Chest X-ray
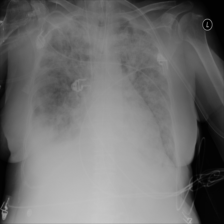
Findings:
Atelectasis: negative
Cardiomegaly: negative
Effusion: negative
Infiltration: negative
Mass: negative
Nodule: negative
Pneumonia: negative
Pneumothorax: negative
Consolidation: negative
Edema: negative
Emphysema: negative
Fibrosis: negative
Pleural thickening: negative
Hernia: negative